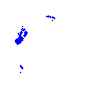
Particle: proton